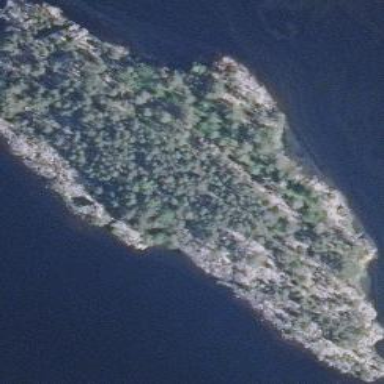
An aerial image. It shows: Islet covered with woodland.